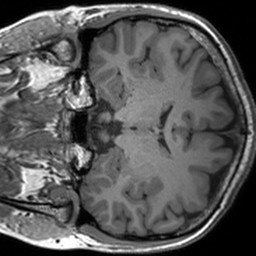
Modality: T1w
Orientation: coronal
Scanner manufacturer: siemens
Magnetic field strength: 3 T
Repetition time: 1.54 s
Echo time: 0.00234 s